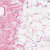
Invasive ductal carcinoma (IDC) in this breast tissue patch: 0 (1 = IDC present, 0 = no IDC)